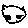
Label: cat